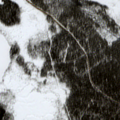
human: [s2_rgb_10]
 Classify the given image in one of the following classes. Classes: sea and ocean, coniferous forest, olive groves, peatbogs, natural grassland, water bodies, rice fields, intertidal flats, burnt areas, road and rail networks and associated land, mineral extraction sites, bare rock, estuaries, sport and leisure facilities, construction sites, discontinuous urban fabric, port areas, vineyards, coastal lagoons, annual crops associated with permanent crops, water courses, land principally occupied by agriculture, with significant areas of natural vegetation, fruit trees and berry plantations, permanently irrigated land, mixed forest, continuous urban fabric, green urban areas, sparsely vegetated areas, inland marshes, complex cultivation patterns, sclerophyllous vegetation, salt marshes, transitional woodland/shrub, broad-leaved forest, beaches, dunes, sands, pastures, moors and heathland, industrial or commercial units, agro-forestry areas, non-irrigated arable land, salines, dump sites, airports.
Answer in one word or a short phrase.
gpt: coniferous forest, mixed forest, peatbogs